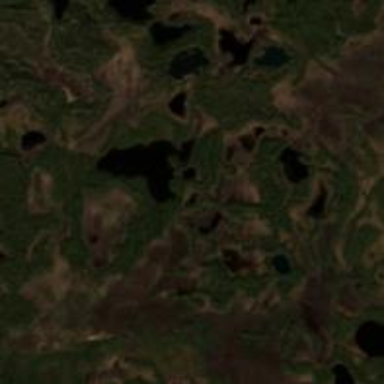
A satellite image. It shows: Bog wetland area.